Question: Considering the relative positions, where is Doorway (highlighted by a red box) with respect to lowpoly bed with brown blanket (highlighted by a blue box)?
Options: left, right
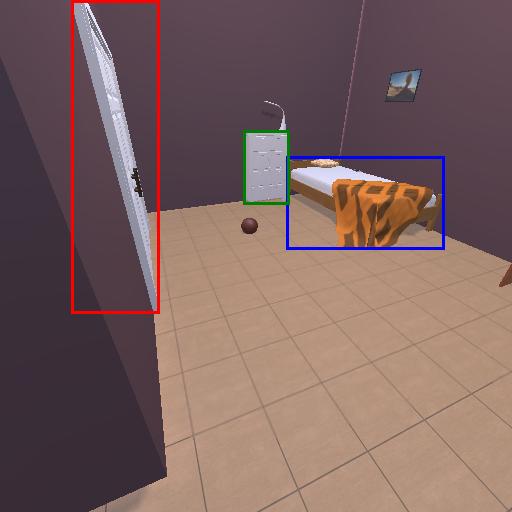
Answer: left